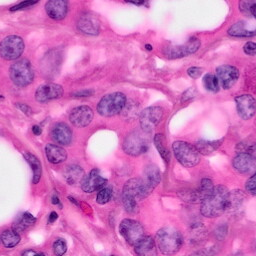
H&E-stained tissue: Pancreatic